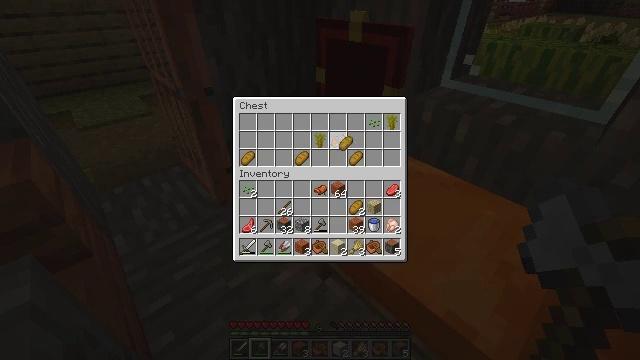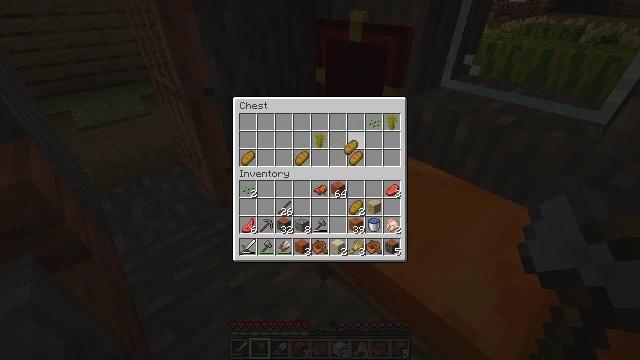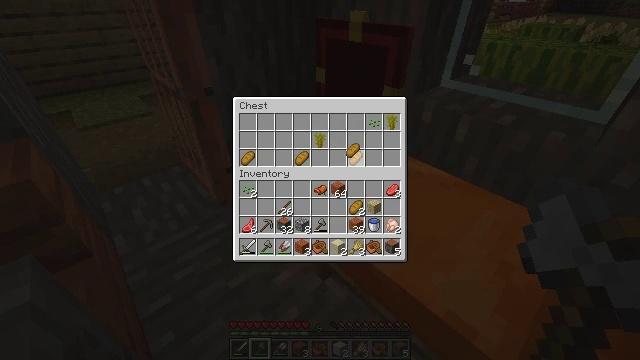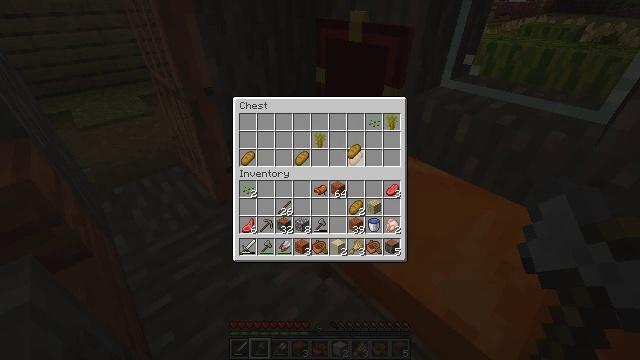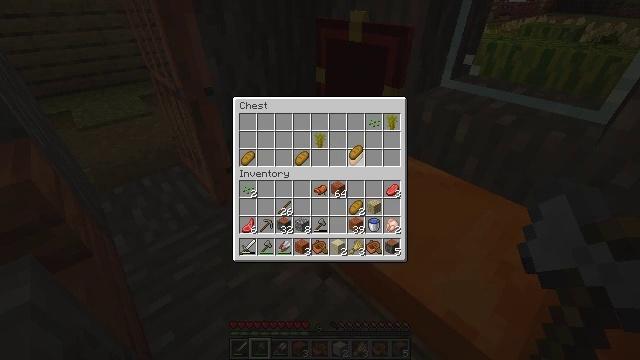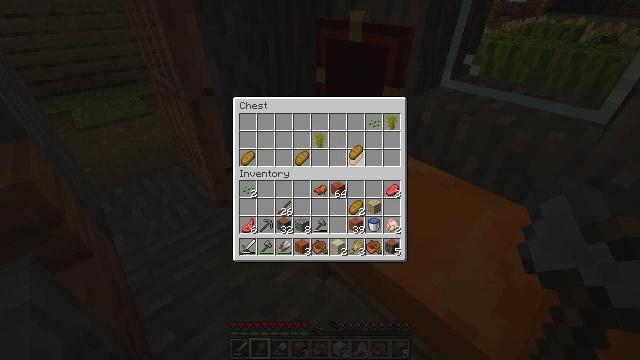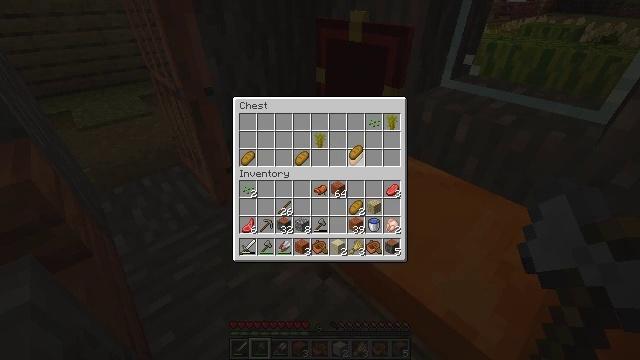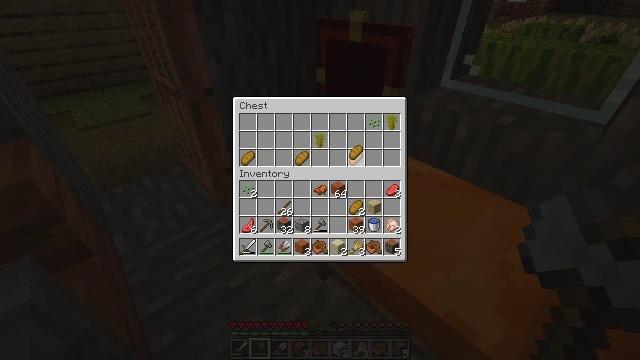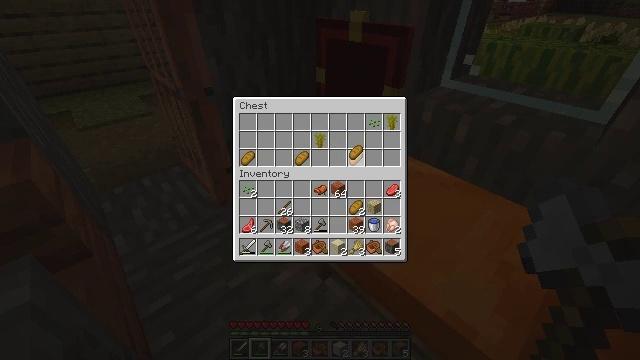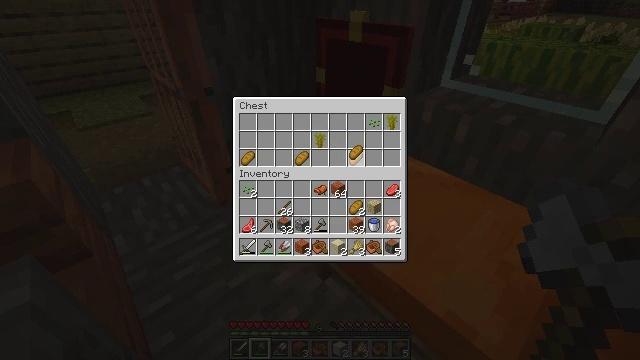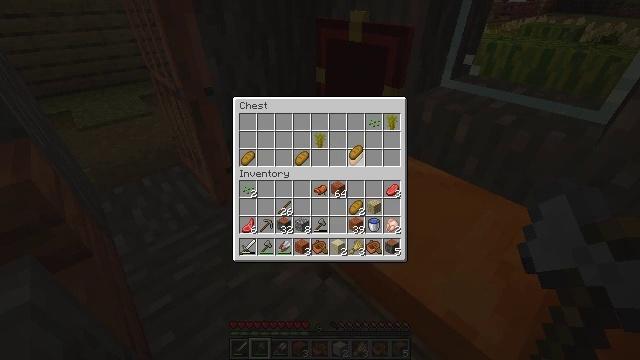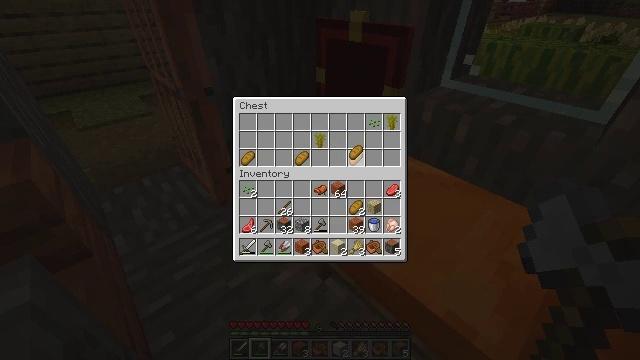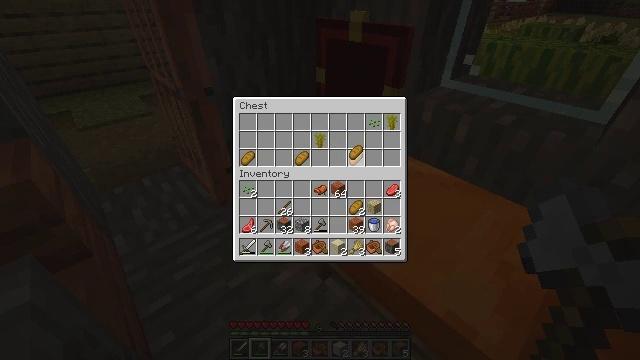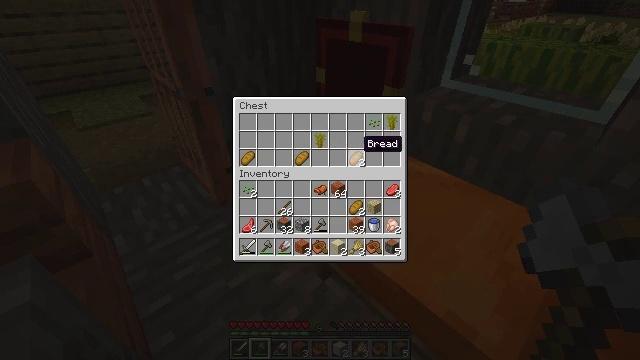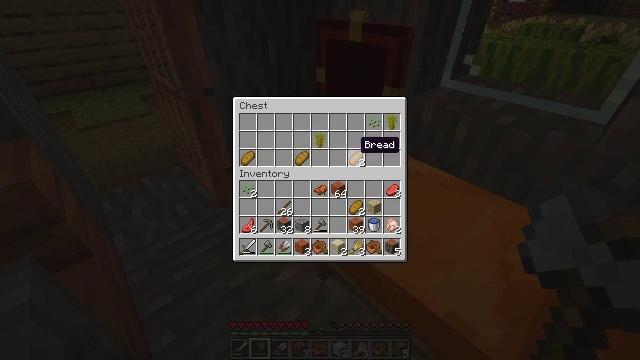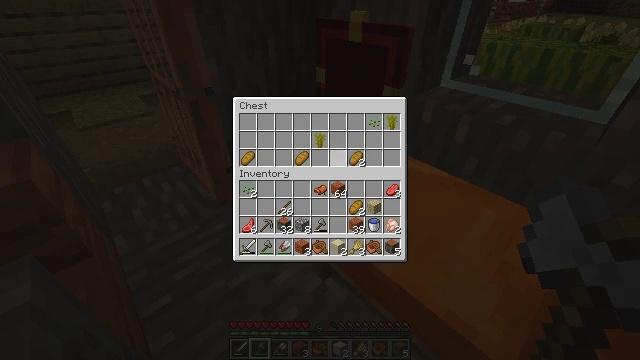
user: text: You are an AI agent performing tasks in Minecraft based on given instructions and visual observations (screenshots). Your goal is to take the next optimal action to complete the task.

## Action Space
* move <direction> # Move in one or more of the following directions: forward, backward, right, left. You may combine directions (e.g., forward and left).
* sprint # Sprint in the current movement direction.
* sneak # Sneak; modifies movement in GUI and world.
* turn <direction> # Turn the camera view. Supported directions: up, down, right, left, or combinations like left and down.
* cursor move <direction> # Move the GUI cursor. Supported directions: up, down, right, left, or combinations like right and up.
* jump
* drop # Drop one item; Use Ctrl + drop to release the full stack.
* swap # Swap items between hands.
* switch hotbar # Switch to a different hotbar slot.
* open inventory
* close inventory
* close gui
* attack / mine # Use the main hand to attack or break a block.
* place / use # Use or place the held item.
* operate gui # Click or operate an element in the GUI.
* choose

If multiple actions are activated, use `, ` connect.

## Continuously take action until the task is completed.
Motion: motion action
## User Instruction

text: Gather an orange bed for future use.
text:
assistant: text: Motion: no_op
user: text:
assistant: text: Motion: no_op
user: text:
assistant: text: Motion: no_op
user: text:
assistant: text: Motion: no_op
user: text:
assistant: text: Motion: no_op
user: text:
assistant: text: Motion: no_op
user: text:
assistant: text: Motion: no_op
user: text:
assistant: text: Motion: no_op
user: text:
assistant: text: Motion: operate gui
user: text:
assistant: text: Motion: operate gui
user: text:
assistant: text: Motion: operate gui
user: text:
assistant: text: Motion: operate gui
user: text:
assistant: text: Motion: no_op
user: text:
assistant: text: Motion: no_op
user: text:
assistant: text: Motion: cursor move left
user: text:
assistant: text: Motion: cursor move left
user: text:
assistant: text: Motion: cursor move left
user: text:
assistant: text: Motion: no_op
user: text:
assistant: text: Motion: no_op
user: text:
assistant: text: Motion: no_op
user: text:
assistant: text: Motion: no_op
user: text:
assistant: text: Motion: operate gui
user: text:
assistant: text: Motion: operate gui
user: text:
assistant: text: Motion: operate gui
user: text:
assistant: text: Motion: no_op
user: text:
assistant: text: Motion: cursor move right
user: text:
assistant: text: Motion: cursor move right
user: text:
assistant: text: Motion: cursor move right
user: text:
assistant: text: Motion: no_op
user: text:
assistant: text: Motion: no_op